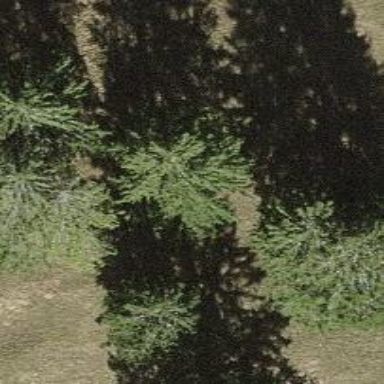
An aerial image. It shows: Single tag "natural: tree."